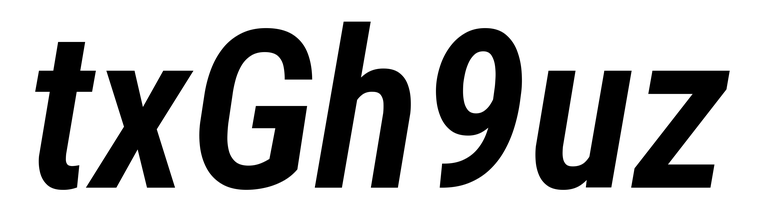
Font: Roboto-Italic_Condensed_SemiBold_Italic